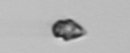
Label: Heterocapsa_rotundata